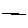
Label: line